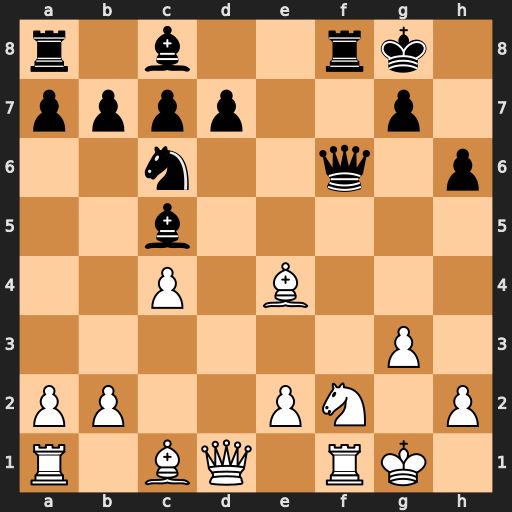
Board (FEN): r1b2rk1/pppp2p1/2n2q1p/2b5/2P1B3/6P1/PP2PN1P/R1BQ1RK1
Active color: w
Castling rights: -
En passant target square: -
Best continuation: Qd5+ Kh8 Qxc5